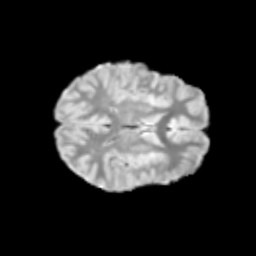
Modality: T2w
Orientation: axial
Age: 10
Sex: male
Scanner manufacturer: siemens
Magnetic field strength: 3 T
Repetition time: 3.8 s
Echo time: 0.07 s